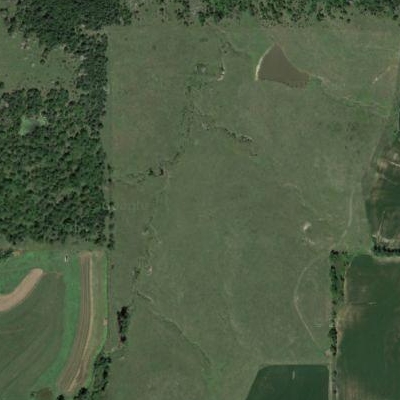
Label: Grass